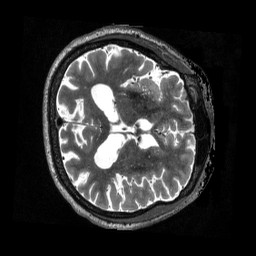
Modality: T2w
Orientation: axial
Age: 81
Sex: male
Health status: healthy
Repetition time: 3.2 s
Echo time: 0.563 s